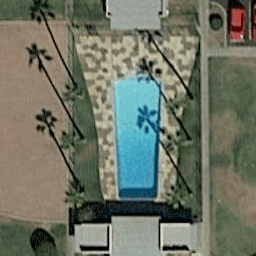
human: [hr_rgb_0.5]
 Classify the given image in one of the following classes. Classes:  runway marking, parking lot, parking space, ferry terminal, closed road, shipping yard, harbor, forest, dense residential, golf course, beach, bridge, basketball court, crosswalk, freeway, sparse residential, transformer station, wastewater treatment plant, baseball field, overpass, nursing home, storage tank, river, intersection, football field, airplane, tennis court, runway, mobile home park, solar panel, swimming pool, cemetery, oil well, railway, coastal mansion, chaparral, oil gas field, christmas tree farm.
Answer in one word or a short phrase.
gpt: swimming pool